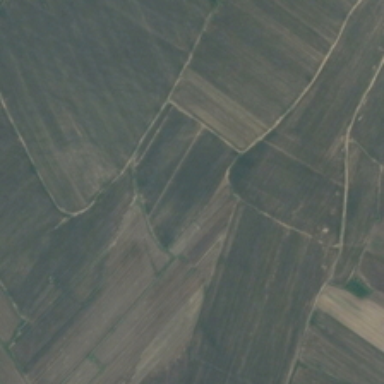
Several pieces of farmlands are together .